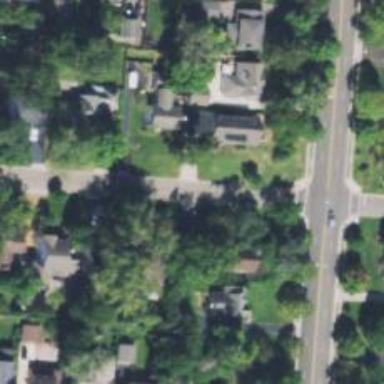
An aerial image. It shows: Residential driveway used as service road.